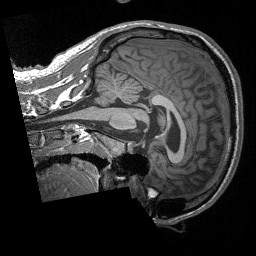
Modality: T1w
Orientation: sagittal
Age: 24
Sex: male
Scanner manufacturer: siemens
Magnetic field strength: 3 T
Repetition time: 1.9 s
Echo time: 0.00252 s